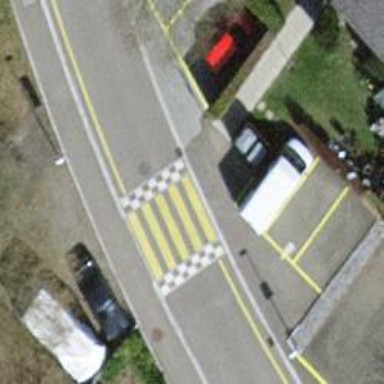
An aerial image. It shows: Sidewalk.